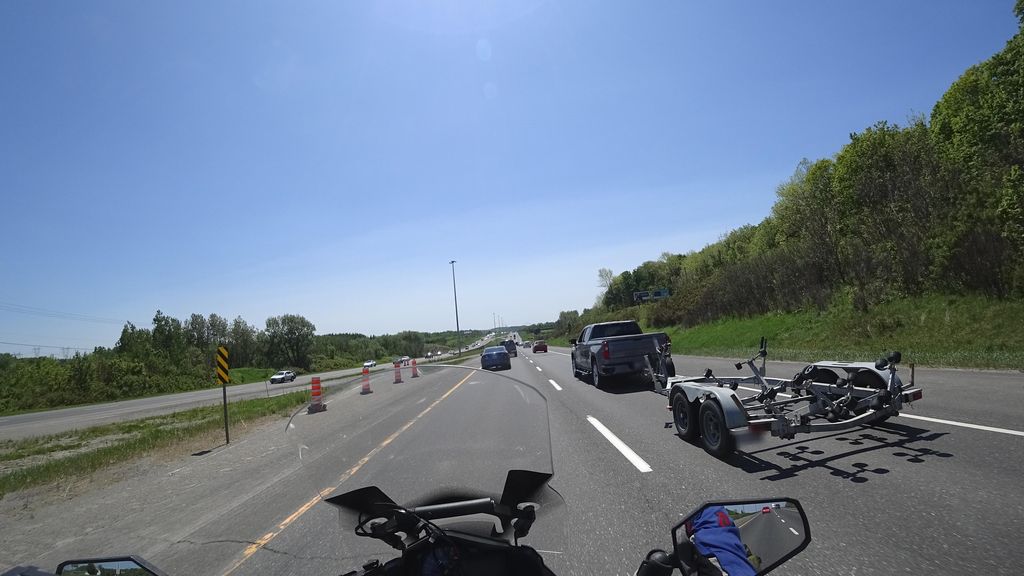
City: quebec_city